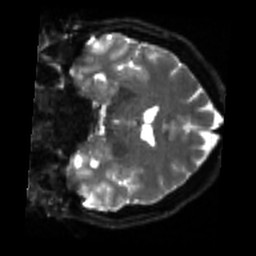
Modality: sbref
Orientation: coronal
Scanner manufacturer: siemens
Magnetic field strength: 3 T
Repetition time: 4 s
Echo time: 0.0594 s